Field crop: maize
Growth stage: 2
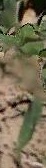
Species: maize